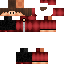
A male human skin with medium skin, wearing brown long hair dressed in a red hoodie and red pants, featuring a closed mouth.